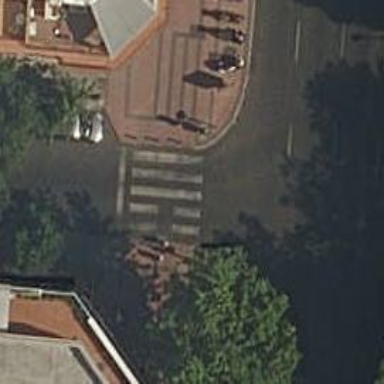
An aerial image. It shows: Crossing with traffic signals.